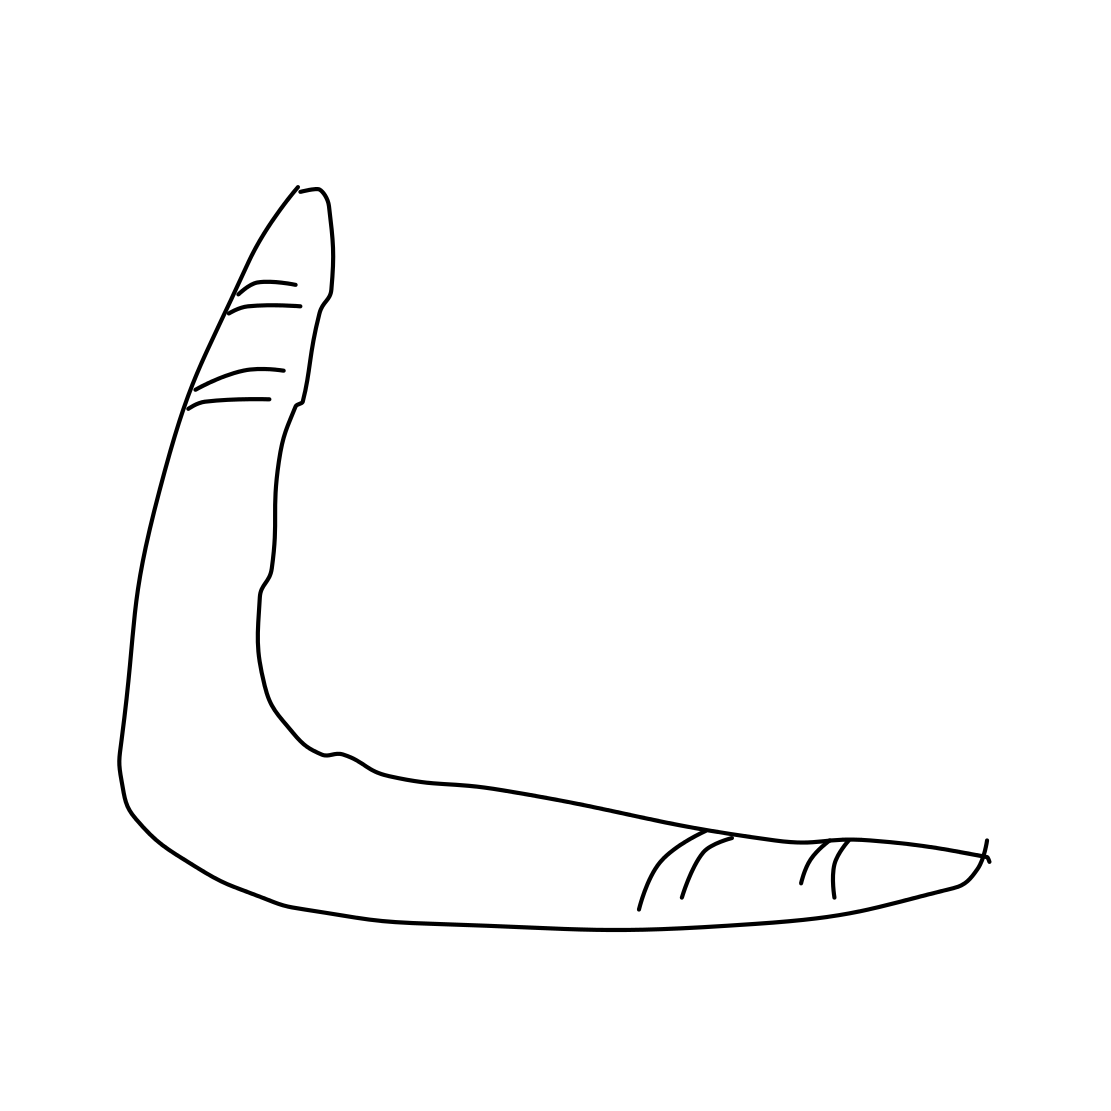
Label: boomerang